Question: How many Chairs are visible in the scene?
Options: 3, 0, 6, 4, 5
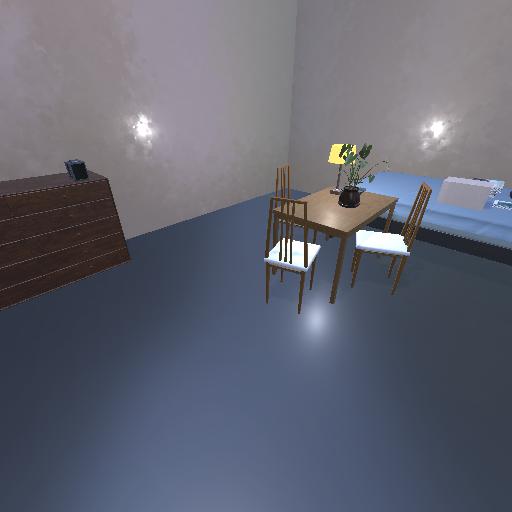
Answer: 3